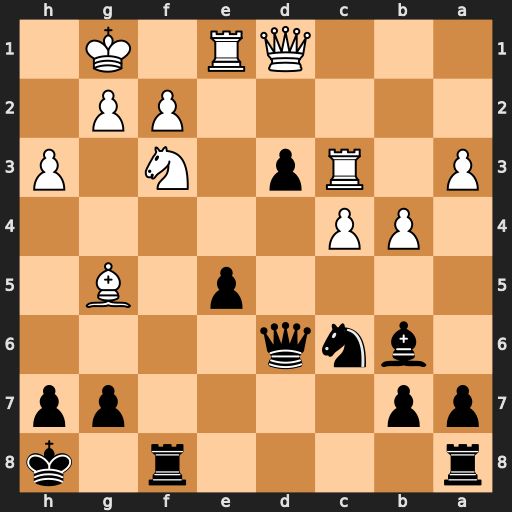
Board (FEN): r4r1k/pp4pp/1bnq4/4p1B1/1PP5/P1Rp1N1P/5PP1/3QR1K1
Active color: b
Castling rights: -
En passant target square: -
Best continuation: Bxf2+ Kxf2 Qd4+